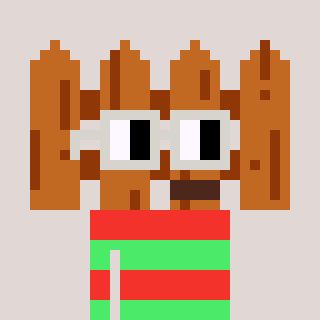
a pixel art character with square light gray glasses, a fence-shaped head and a teal-colored body on a warm background